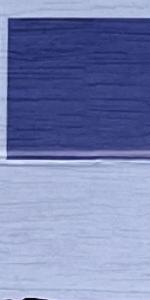
Label: Empty